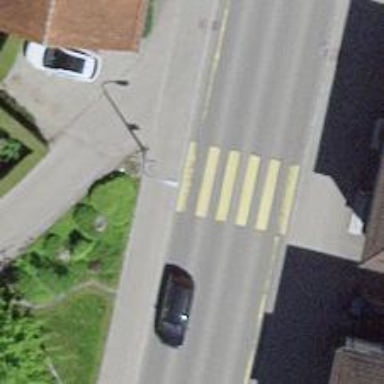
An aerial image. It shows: Zebra crossing on the road.